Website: apple
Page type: customer-info-address
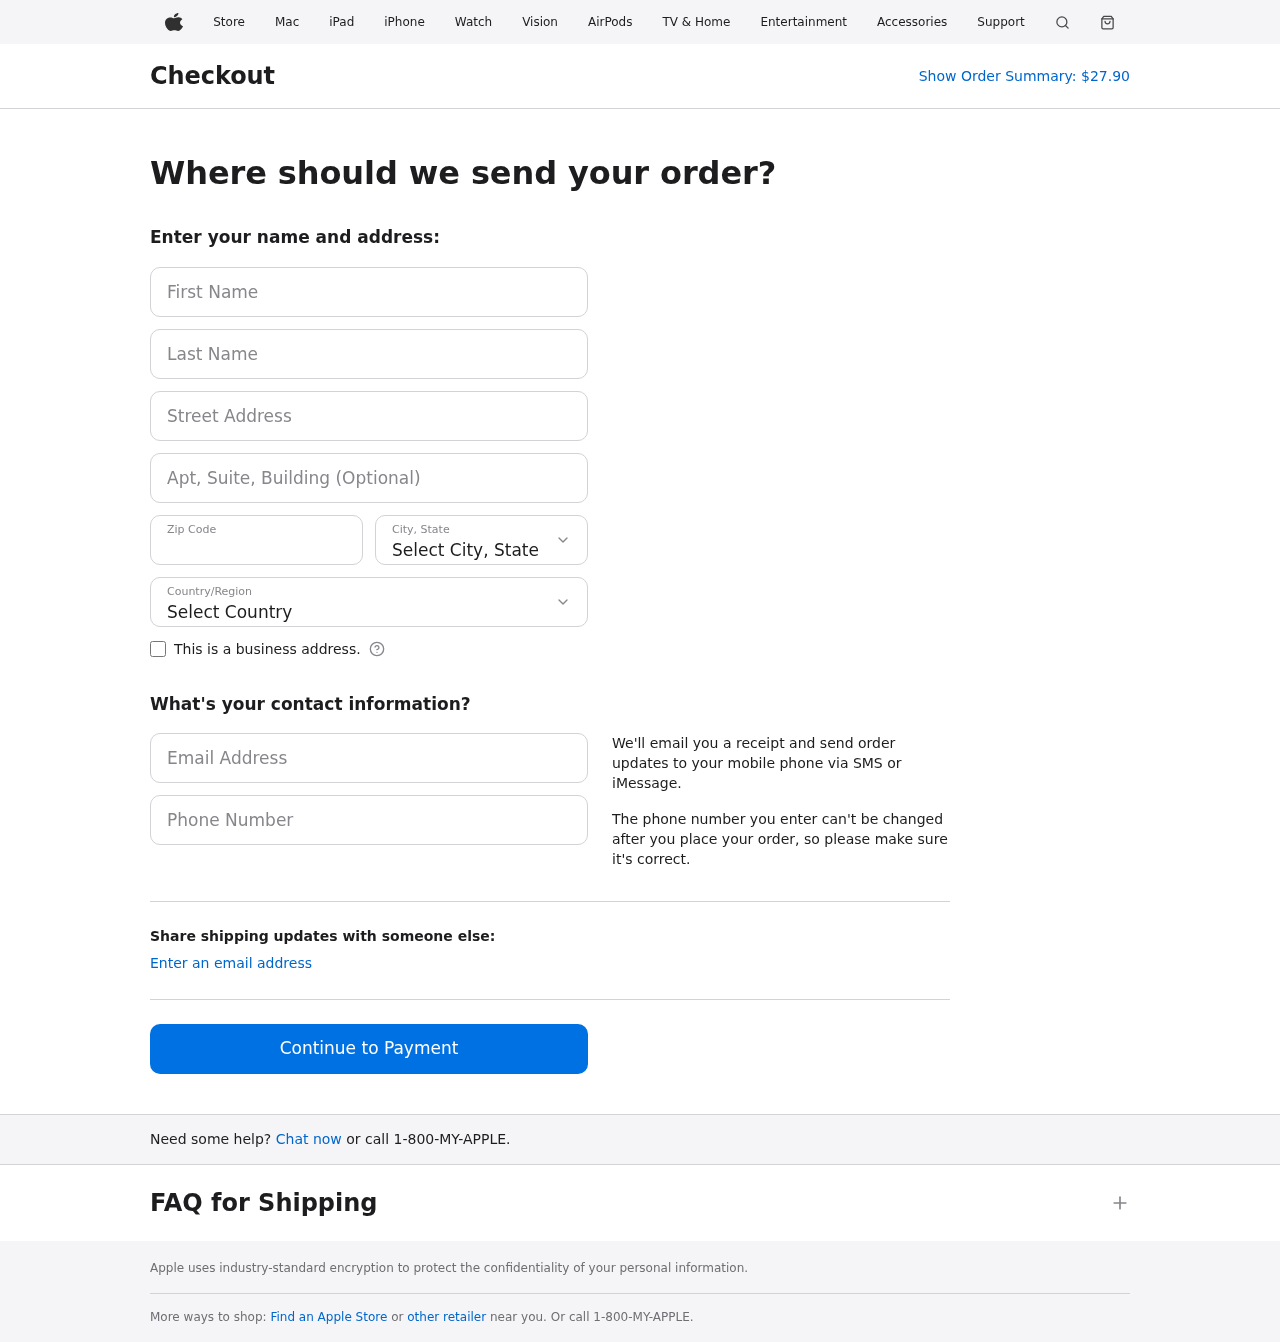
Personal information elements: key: PII_CITY_STATE
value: West Autumnchester, MH
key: PII_COUNTRY
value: United States
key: PII_EMAIL
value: wendymaxwell@gmail.com
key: PII_FIRSTNAME
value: Wendy
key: PII_LASTNAME
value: Maxwell
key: PII_PHONE
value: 3296854334
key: PII_POSTCODE
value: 33543
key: PII_STREET
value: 03834 Webb Plains Suite 739
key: PII_STREET2
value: Apt. 072
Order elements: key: ORDER_TOTAL
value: $27.90